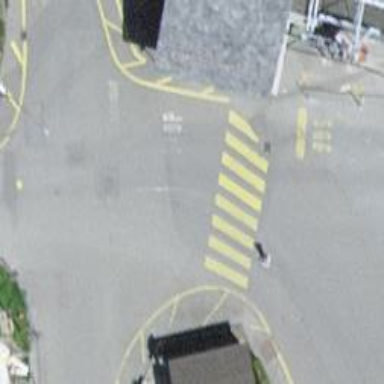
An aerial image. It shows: Uncontrolled road crossing with markings.